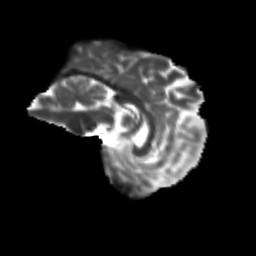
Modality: T2w
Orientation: sagittal
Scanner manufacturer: siemens
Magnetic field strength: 3 T
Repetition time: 9.2 s
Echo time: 0.084 s